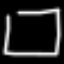
Label: square